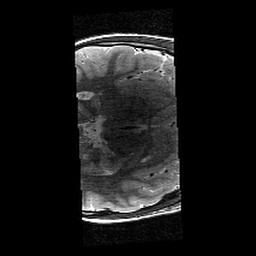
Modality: T2w
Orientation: axial
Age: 11
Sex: male
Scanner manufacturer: siemens
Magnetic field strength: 3 T
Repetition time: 8.46 s
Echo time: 0.067 s